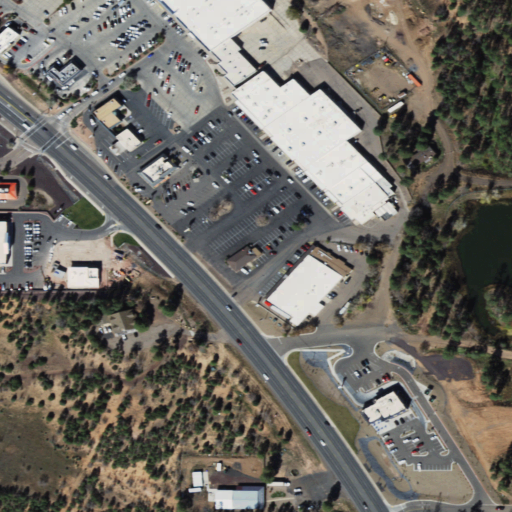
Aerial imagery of mountain in Arizona named Ellsworth Hills containing medium intensity development, high intensity development, shrub, evergreen forest, low intensity development, and open development